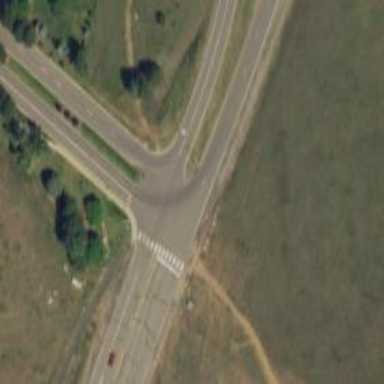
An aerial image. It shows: Tertiary road.